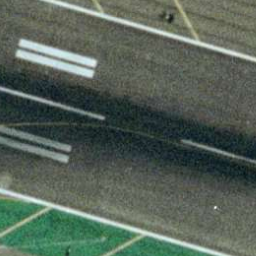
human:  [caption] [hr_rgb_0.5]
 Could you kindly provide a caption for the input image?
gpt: There are some mark lines on the straight runway .

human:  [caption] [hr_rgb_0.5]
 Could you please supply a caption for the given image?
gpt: It is a straight runway with some mark lines on it .

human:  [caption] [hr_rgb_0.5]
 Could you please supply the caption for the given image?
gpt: It is a straight runway with some white mark lines on it .

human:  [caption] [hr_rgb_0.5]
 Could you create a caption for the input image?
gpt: A straight runway with some mark lines on it .

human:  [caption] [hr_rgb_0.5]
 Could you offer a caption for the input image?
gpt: A straight runway with some white mark lines on it .